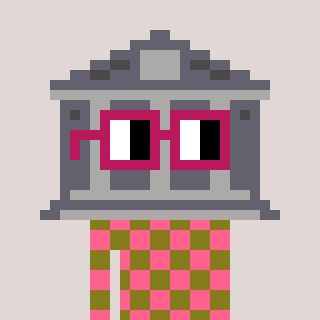
a pixel art character with square dark red glasses, a bank-shaped head and a gunk-colored body on a warm background